【题型】填空题　【知识点】立体几何　【难度】medium
如图，某酒杯上半部分的形状为倒立的圆锥，杯深8cm，上口宽6cm，若以\(30\ \text{cm}^3/\text{s}\)的匀速往杯中注水，当水深为4cm时，酒杯中水升高的瞬时变化率\(v=\underline{\quad\quad}\ \text{cm/s}\).

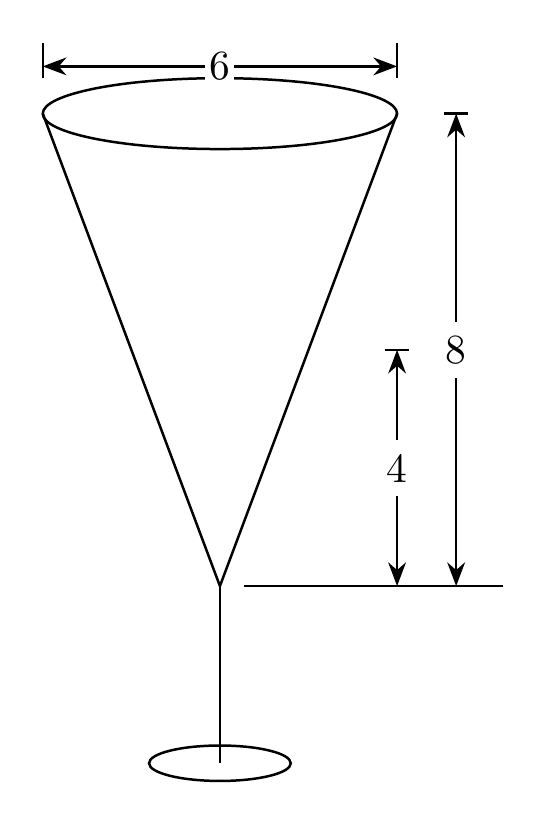
【解答】
【答案】\(\boldsymbol{\dfrac{40}{3\pi}}\)

\vspace{0.5em}

【知识点】导数的乘除法、求某点处的导数值、瞬时变化率的概念及辨析

\vspace{0.5em}

【分析】计算出当水深为4cm时，水的体积，然后除以流速可得出时刻\(t_0\)的值，设水的深度为\(h\ \text{cm}\)，求出关于\(t\)的函数表达式，利用导数可求得当水深为4cm时，水升高的瞬时变化率.

\vspace{0.5em}

【详解】设\(t\)时刻水的深度为\(h\ \text{cm}\)，水面半径为\(r\ \text{cm}\)，则\(\dfrac{h}{r}=\dfrac{8}{3}\)，得\(r=\dfrac{3}{8}h\)，

所以当水深为4cm时，酒杯中水面的半径为\(\dfrac{3}{2}\ \text{cm}\)，此时水的体积为
\[
V=\frac{1}{3}\pi\times\left(\frac{3}{2}\right)^2\times4=3\pi,
\]

设当水深为4cm的时刻为\(t_0\)，可得\(30t_0=3\pi\)，可得\(t_0=\dfrac{\pi}{10}\ \text{s}\)；

又由题意可得\(30t=\dfrac{1}{3}\pi r^2h=\dfrac{1}{3}\pi\times\left(\dfrac{3}{8}h\right)^2\times h=\dfrac{3}{64}\pi h^3\)，则
\[
h=\left(\frac{640t}{\pi}\right)^{\frac{1}{3}},
\]

所以
\[
h'=\frac{1}{3}\times\left(\frac{640}{\pi}\right)^{\frac{1}{3}}t^{-\frac{2}{3}},
\]

所以当\(t=\dfrac{\pi}{10}\)时，
\[
v=h'=\frac{1}{3}\times\left(\frac{640}{\pi}\right)^{\frac{1}{3}}\times\left(\frac{\pi}{10}\right)^{-\frac{2}{3}}=\frac{40}{3\pi}\ (\text{cm/s}).
\]

故答案为：\(\boldsymbol{\dfrac{40}{3\pi}}\).